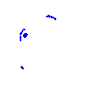
Particle: electron